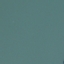
Land use / land cover: SeaLake